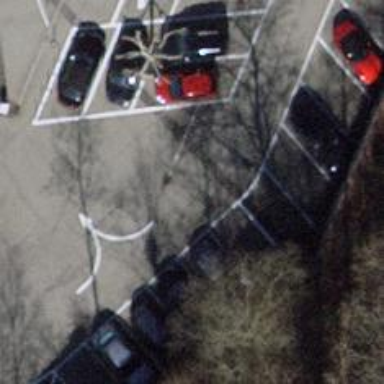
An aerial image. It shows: Road serving as parking aisle.